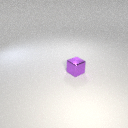
small purple metal cube